Question: I am having trouble in pushing my commits to the online git repository

When I use git push -u origin master, it only pushes up to point "Components Part 2" while the recent commit is "test". I don't get why is it not pushing every commit? And how can I solve this problem? Please explain.
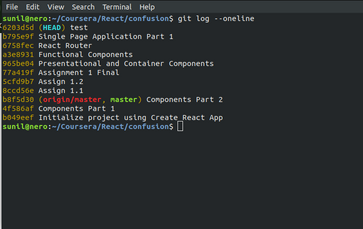
Answer: Your HEAD is detached from master.
This means HEAD is not attached to any branch i.e. HEAD points directly to some commit.
That is why whatever commit pointing to master is getting pushed and not your recent commit.
Refer <URL> to know more and fix this.